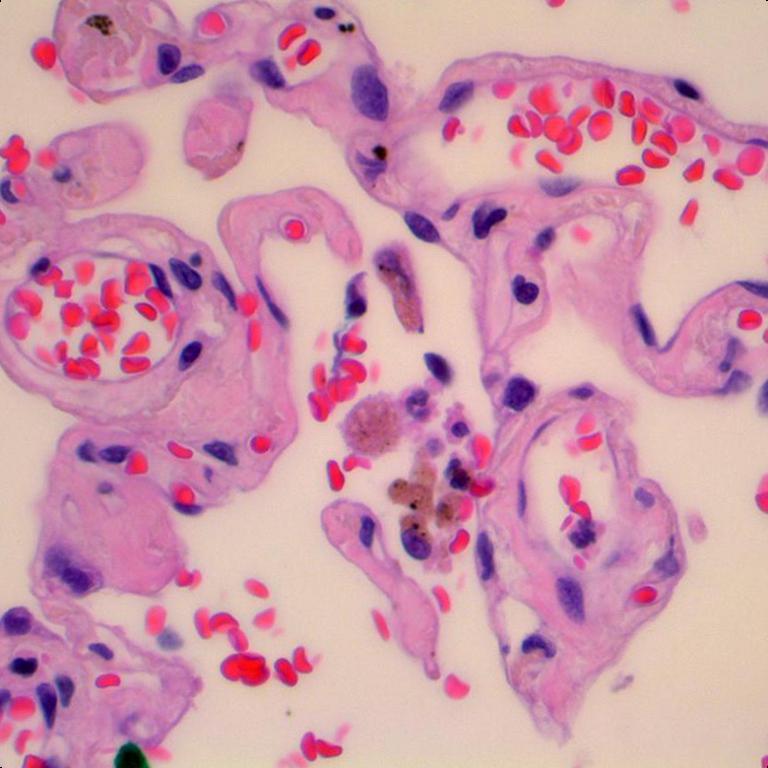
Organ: lung
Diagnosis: benign